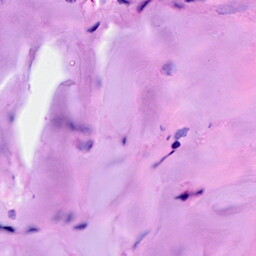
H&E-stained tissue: Breast